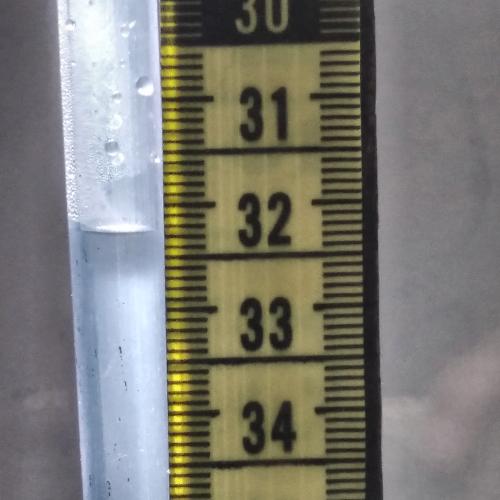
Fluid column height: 32.2 cm